Question: I'm quite new to cocoa and I'm trying to find out how I can create something similar to the new tagging UI in Mavericks:

I assume, I'll have to overwrite NSTokenFieldCell to get the coloured dots or an icon on the tags. But how does this popup list work?
Thanks for your help!
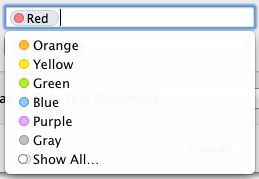
Answer: Sadly, you'll have to roll your own. Almost all of the drawing taking place in 'NSTokenFieldCell' is private, so adding any kind of ornamental elements would have to be done by you. If I remember correctly, 'NSTokenFieldCell' uses an 'NSTokenTextView' instead of the window's standard field editor. I'm not sure what's different about it, but I think it's mostly to deal with the specialized nature of "tokenizing" attributed strings. I think they just use 'NSAttachmentCell' objects for the graphical tokens, and when the cell receives a '-mouseDown:' event, they show the menu.
The menu part would actually be pretty easy because you can add images to menu items like so:
'''
NSMenuItem *redItem = [[NSMenuItem alloc] initWithTitle:@"Red"
action:@selector(chooseColorMenuItem:)
keyEquivalent:@""];
// You could add an image from your app's Resources folder:
NSImage *redSwatchImage = [NSImage imageNamed:@"red-menu-item-swatch"];
// ----- or -----
// You could dynamically draw a color swatch and use that as its image:
NSImage *redSwatchImage = [NSImage imageWithSize:NSMakeSize(16.0, 16.0)
flipped:NO
drawingHandler:^BOOL(NSRect dstRect) {
NSRect pathRect = NSInsetRect(dstRect, 0.5, 0.5); // Aligns border to integral values
NSBezierPath *path = [NSBezierPath bezierPathWithOvalInRect:pathRect];
NSColor *fillColor = [NSColor redColor];
NSColor *strokeColor = [fillColor shadowWithLevel:0.5];
[fillColor setFill];
[path fill];
[strokeColor setStroke];
[path stroke];
return YES;
}];
redItem.image = redImage;
'''
With respect to the token drawing stuff, take my info with a grain of salt because Apple's documentation on this stuff is pretty lacking, so everything I'm telling you is from personal struggles, cursing, and head-banging. Anyway, I'm sorry I couldn't bring you better news, but I guess, it is what it is. Good luck.